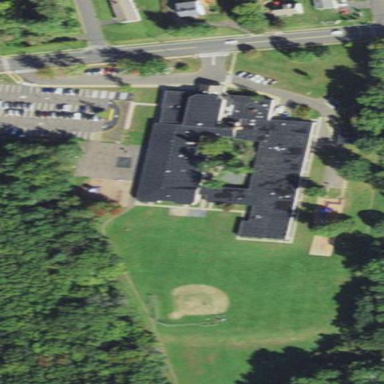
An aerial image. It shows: School.